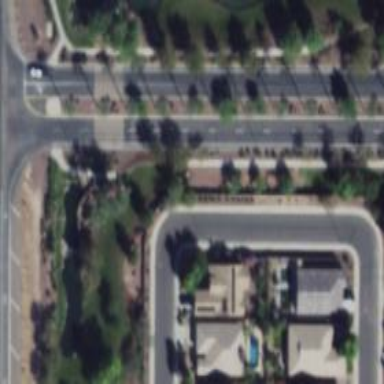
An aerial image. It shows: Residential road.